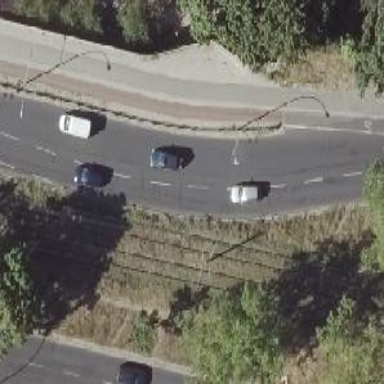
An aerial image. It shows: Primary highway with asphalt surface and lane markings. There is track for cyclists on the right side.